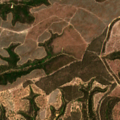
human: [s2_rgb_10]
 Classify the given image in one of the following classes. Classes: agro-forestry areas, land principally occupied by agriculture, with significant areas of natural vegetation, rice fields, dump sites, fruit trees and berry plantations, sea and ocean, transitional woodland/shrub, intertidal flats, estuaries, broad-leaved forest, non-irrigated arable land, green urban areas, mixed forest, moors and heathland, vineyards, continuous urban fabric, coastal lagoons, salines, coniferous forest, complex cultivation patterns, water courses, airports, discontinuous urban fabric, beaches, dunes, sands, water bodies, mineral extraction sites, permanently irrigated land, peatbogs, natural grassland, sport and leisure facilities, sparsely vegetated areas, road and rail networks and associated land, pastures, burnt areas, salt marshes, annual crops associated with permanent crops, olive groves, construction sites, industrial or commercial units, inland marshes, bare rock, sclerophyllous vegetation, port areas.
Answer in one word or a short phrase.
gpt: broad-leaved forest, mixed forest, transitional woodland/shrub